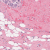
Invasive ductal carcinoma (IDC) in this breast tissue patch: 0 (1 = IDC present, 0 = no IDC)